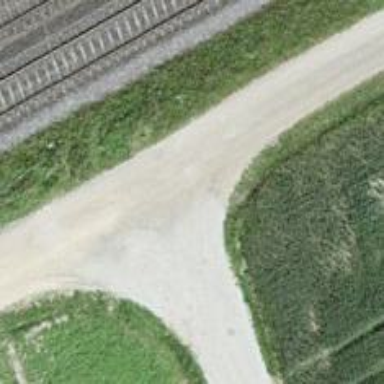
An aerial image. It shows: Unpaved track with grade2 track type.